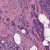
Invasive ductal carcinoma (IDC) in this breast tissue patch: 1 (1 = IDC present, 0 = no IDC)